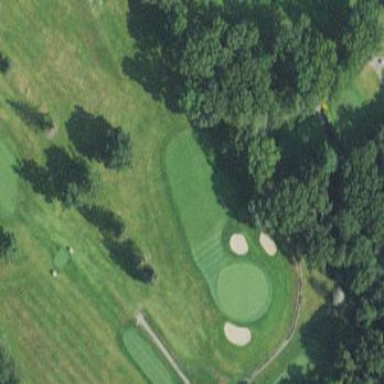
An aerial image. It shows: Grassy area designated as golf fairway.